Field crop: maize
Growth stage: 2
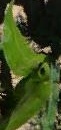
Species: maize